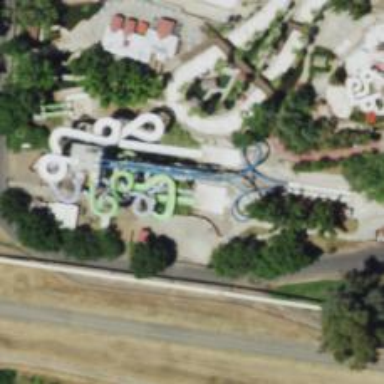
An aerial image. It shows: Water slide attraction.